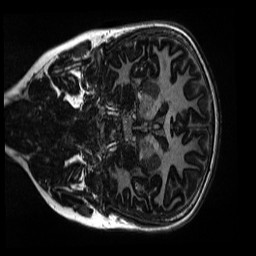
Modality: MP2RAGE
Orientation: coronal
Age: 10
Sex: female
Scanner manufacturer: siemens
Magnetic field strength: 3 T
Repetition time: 4 s
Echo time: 0.00303 s